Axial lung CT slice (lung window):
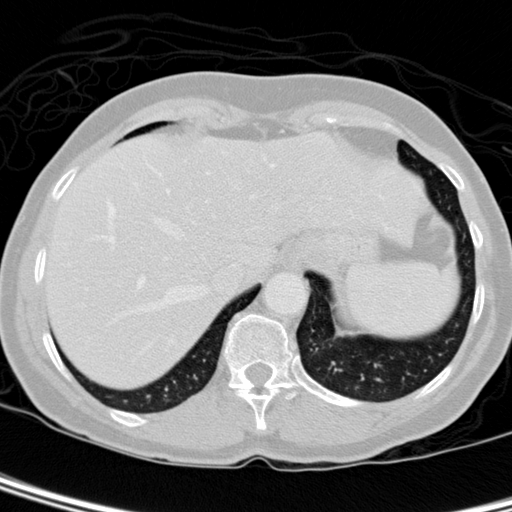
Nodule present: no